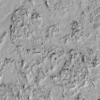
Label: not_dusty